Question: For months, our IIS/ColdFusion server has been throwing 404 errors during Google crawler scans. Normally it's easy to track these down but in this case, Google is trying to scan our CFC files. The files do exist, but they are not exposed to the Internet - only to the ColdFusion server. Nevertheless, Google is seeing links to the CFCs somewhere on our site and is trying to follow them.
Below is a dump of our CGI structure during one of the 404's. 'baseCFC' is a CF Mapping to 'D:\Domains\[domain]\cfc'. All references to 'baseCFC' in our source code are either in a '<cfajaxproxy>' tag, or a 'CreateObject()' call in Application.CFC (examples below).
Perhaps this is an important clue: 'baseCFC' refers to 'D:\Domains\[domain]\cfc', but Google is trying to reach 'D:\Domains\[domain]\wwwaseCFC', which is our site's home directory. Apparently Google sees 'baseCFC' as a normal (unmapped) directory on the server and wants to scan it.

Here are examples of the two types of 'baseCFC' references in our code:
<cfajaxproxy>:
'''
<cfajaxproxy cfc="baseCFC.Misc" jsclassname="ajxMisc">
'''
CreateObject():
'''
<cfscript>
request.Misc = CreateObject( "component", "baseCFC.Misc" );
</cfscript>
'''
How do we troubleshoot these CFC-related 404 errors? Thank you!
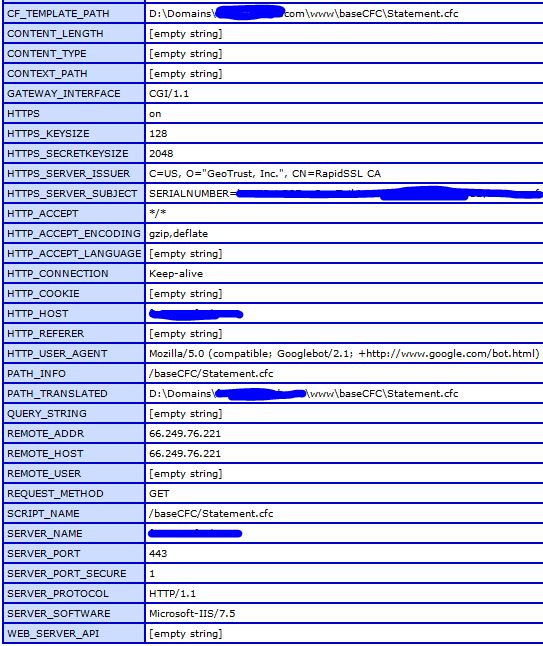
Answer: The javascript created by 'cfajaxproxy' includes the location of the cfc. Viewing the source of your page you should be able to find the string ''/baseCFC/Statement.cfc''. That is how Google is finding them.
A quick way to get Google to ignore them is to modify your 'robots.txt' file to exclude the 'baseCFC' "directory".
'''
User-Agent: *
Disallow: /baseCFC/
'''